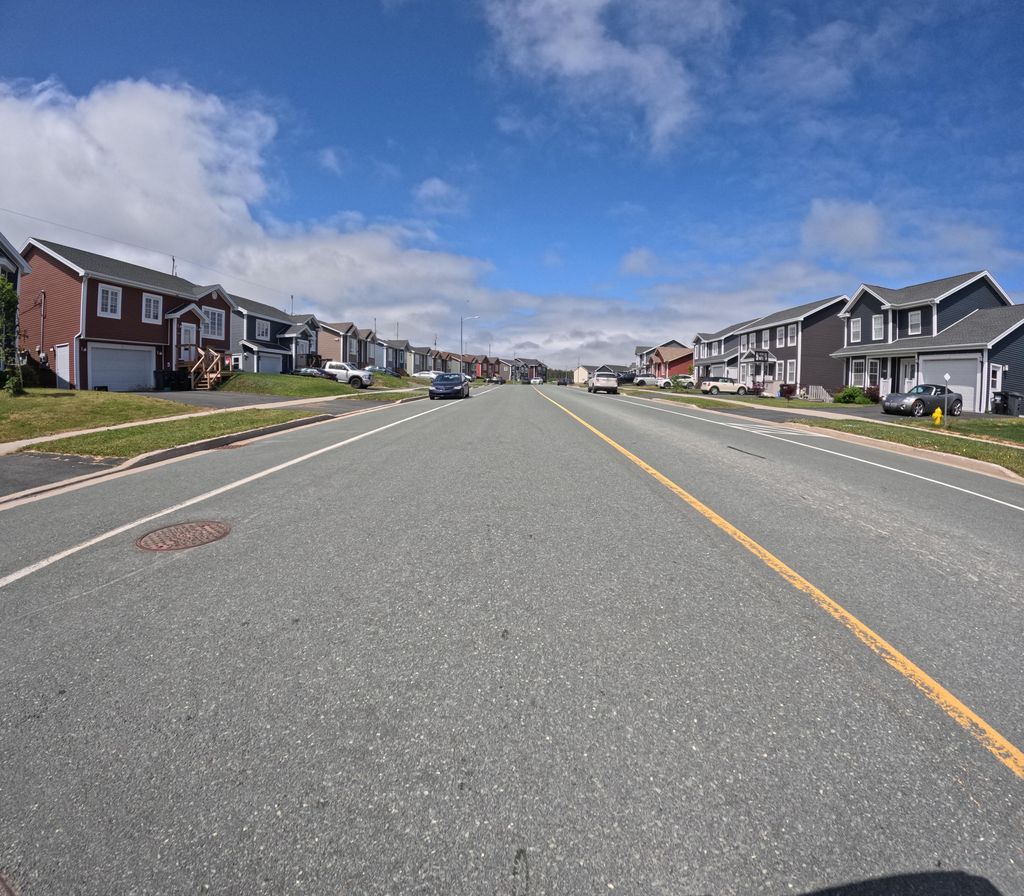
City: st_johns